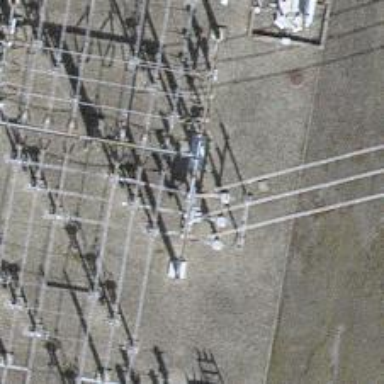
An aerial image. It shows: Power line with 3 cables in bay configuration.